Field crop: tomato
Growth stage: 2
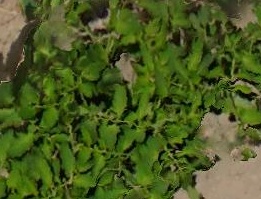
Species: tomato